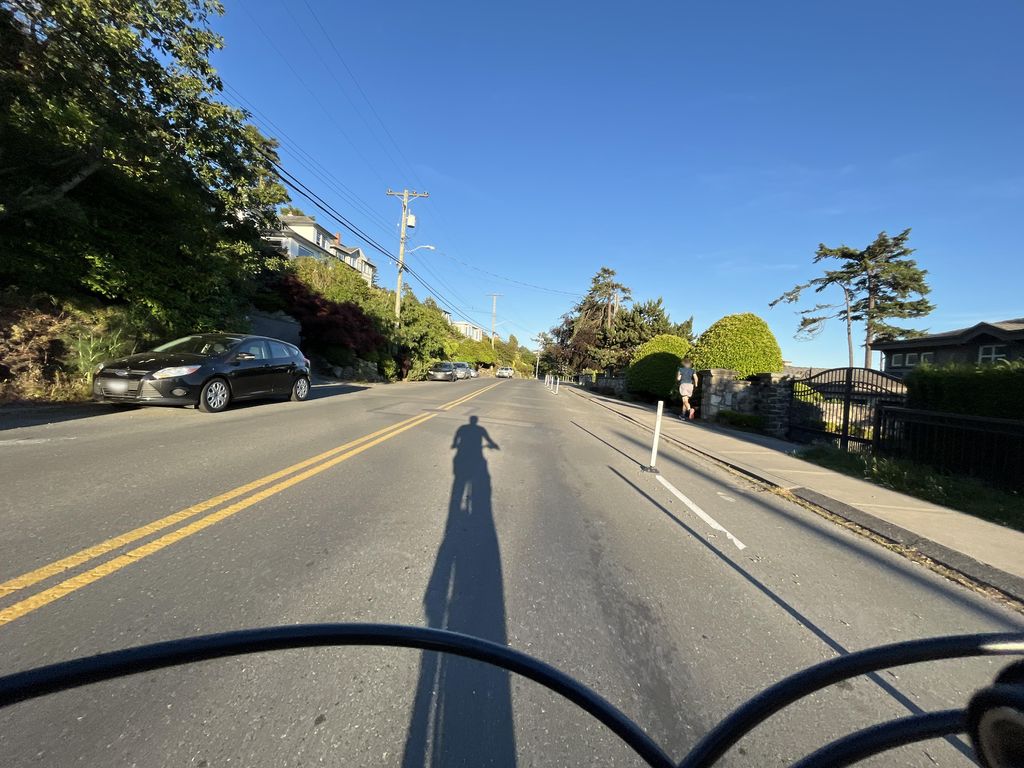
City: victoria